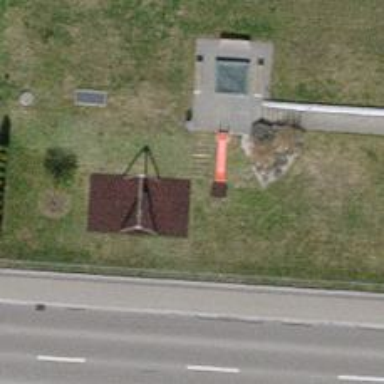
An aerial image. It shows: Playground area for leisure activities on the land.